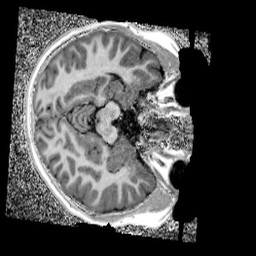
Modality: UNIT1_denoised
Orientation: axial
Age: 12
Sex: male
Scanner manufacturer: siemens
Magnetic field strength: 3 T
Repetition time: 4 s
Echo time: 0.00299 s